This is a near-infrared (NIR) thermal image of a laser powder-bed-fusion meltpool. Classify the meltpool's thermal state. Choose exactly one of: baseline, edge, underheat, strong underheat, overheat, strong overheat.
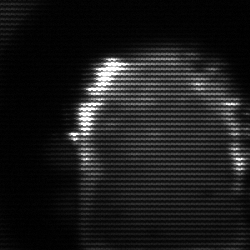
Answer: baseline